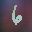
Label: 6